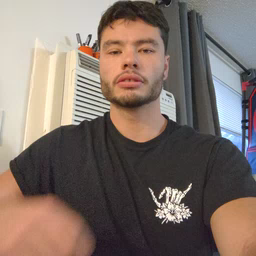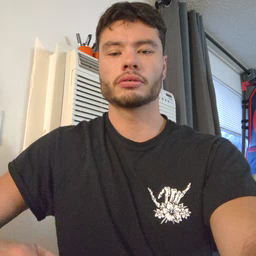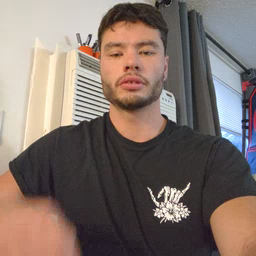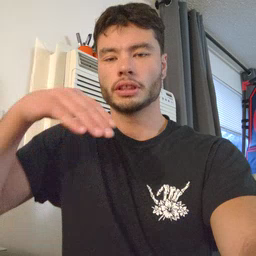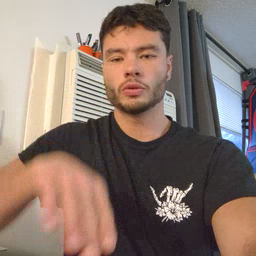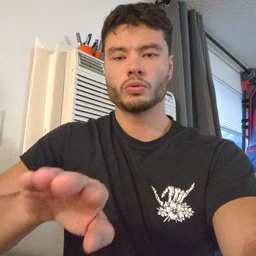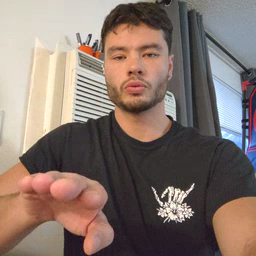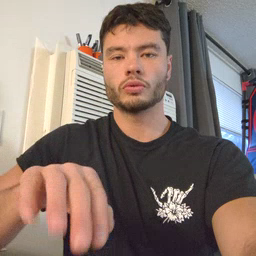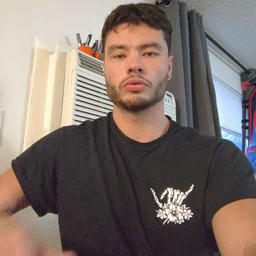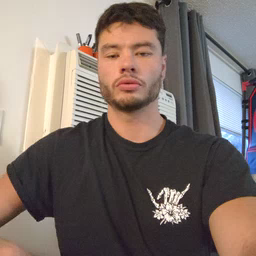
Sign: into